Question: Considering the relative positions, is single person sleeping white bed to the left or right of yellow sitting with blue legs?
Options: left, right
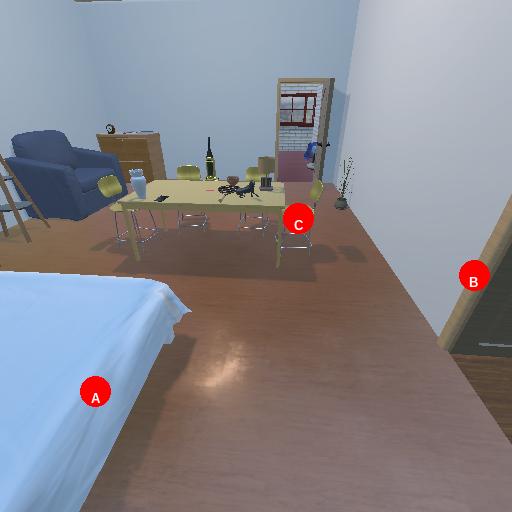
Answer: left